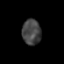
Tissue: prostate
Cell type: T cells
Senescence score: 0.31
Nuclear area (px): 470
Mean DAPI intensity: 68.226